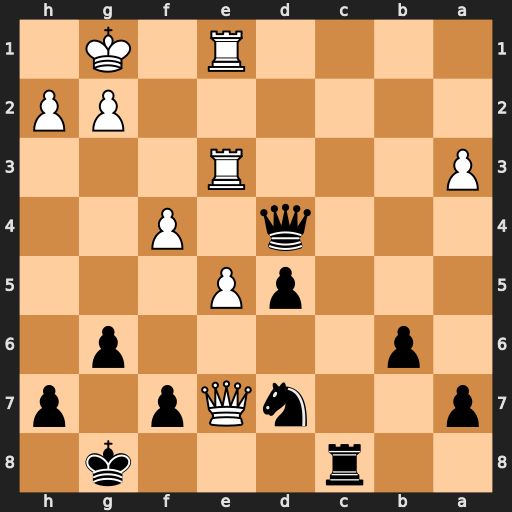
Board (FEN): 2r3k1/p2nQp1p/1p4p1/3pP3/3q1P2/P3R3/6PP/4R1K1
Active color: b
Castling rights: -
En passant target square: -
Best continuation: Rc1 Kf1 Qxe3